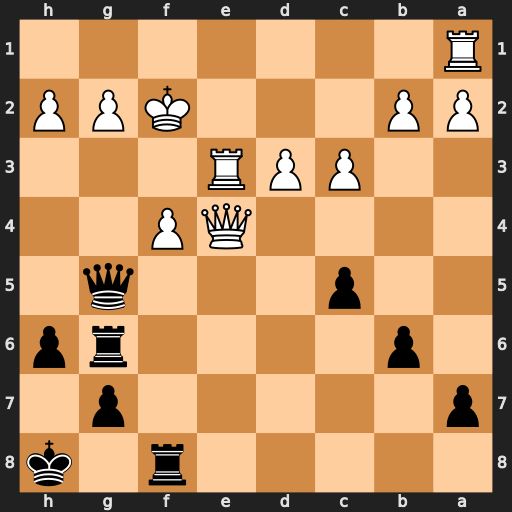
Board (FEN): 5r1k/p5p1/1p4rp/2p3q1/4QP2/2PPR3/PP3KPP/R7
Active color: b
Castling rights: -
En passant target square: -
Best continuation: Rxf4+ Kg1 Rxe4